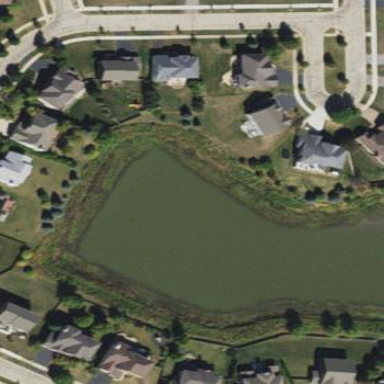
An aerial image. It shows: Detention basin with water.